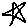
Label: star